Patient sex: M
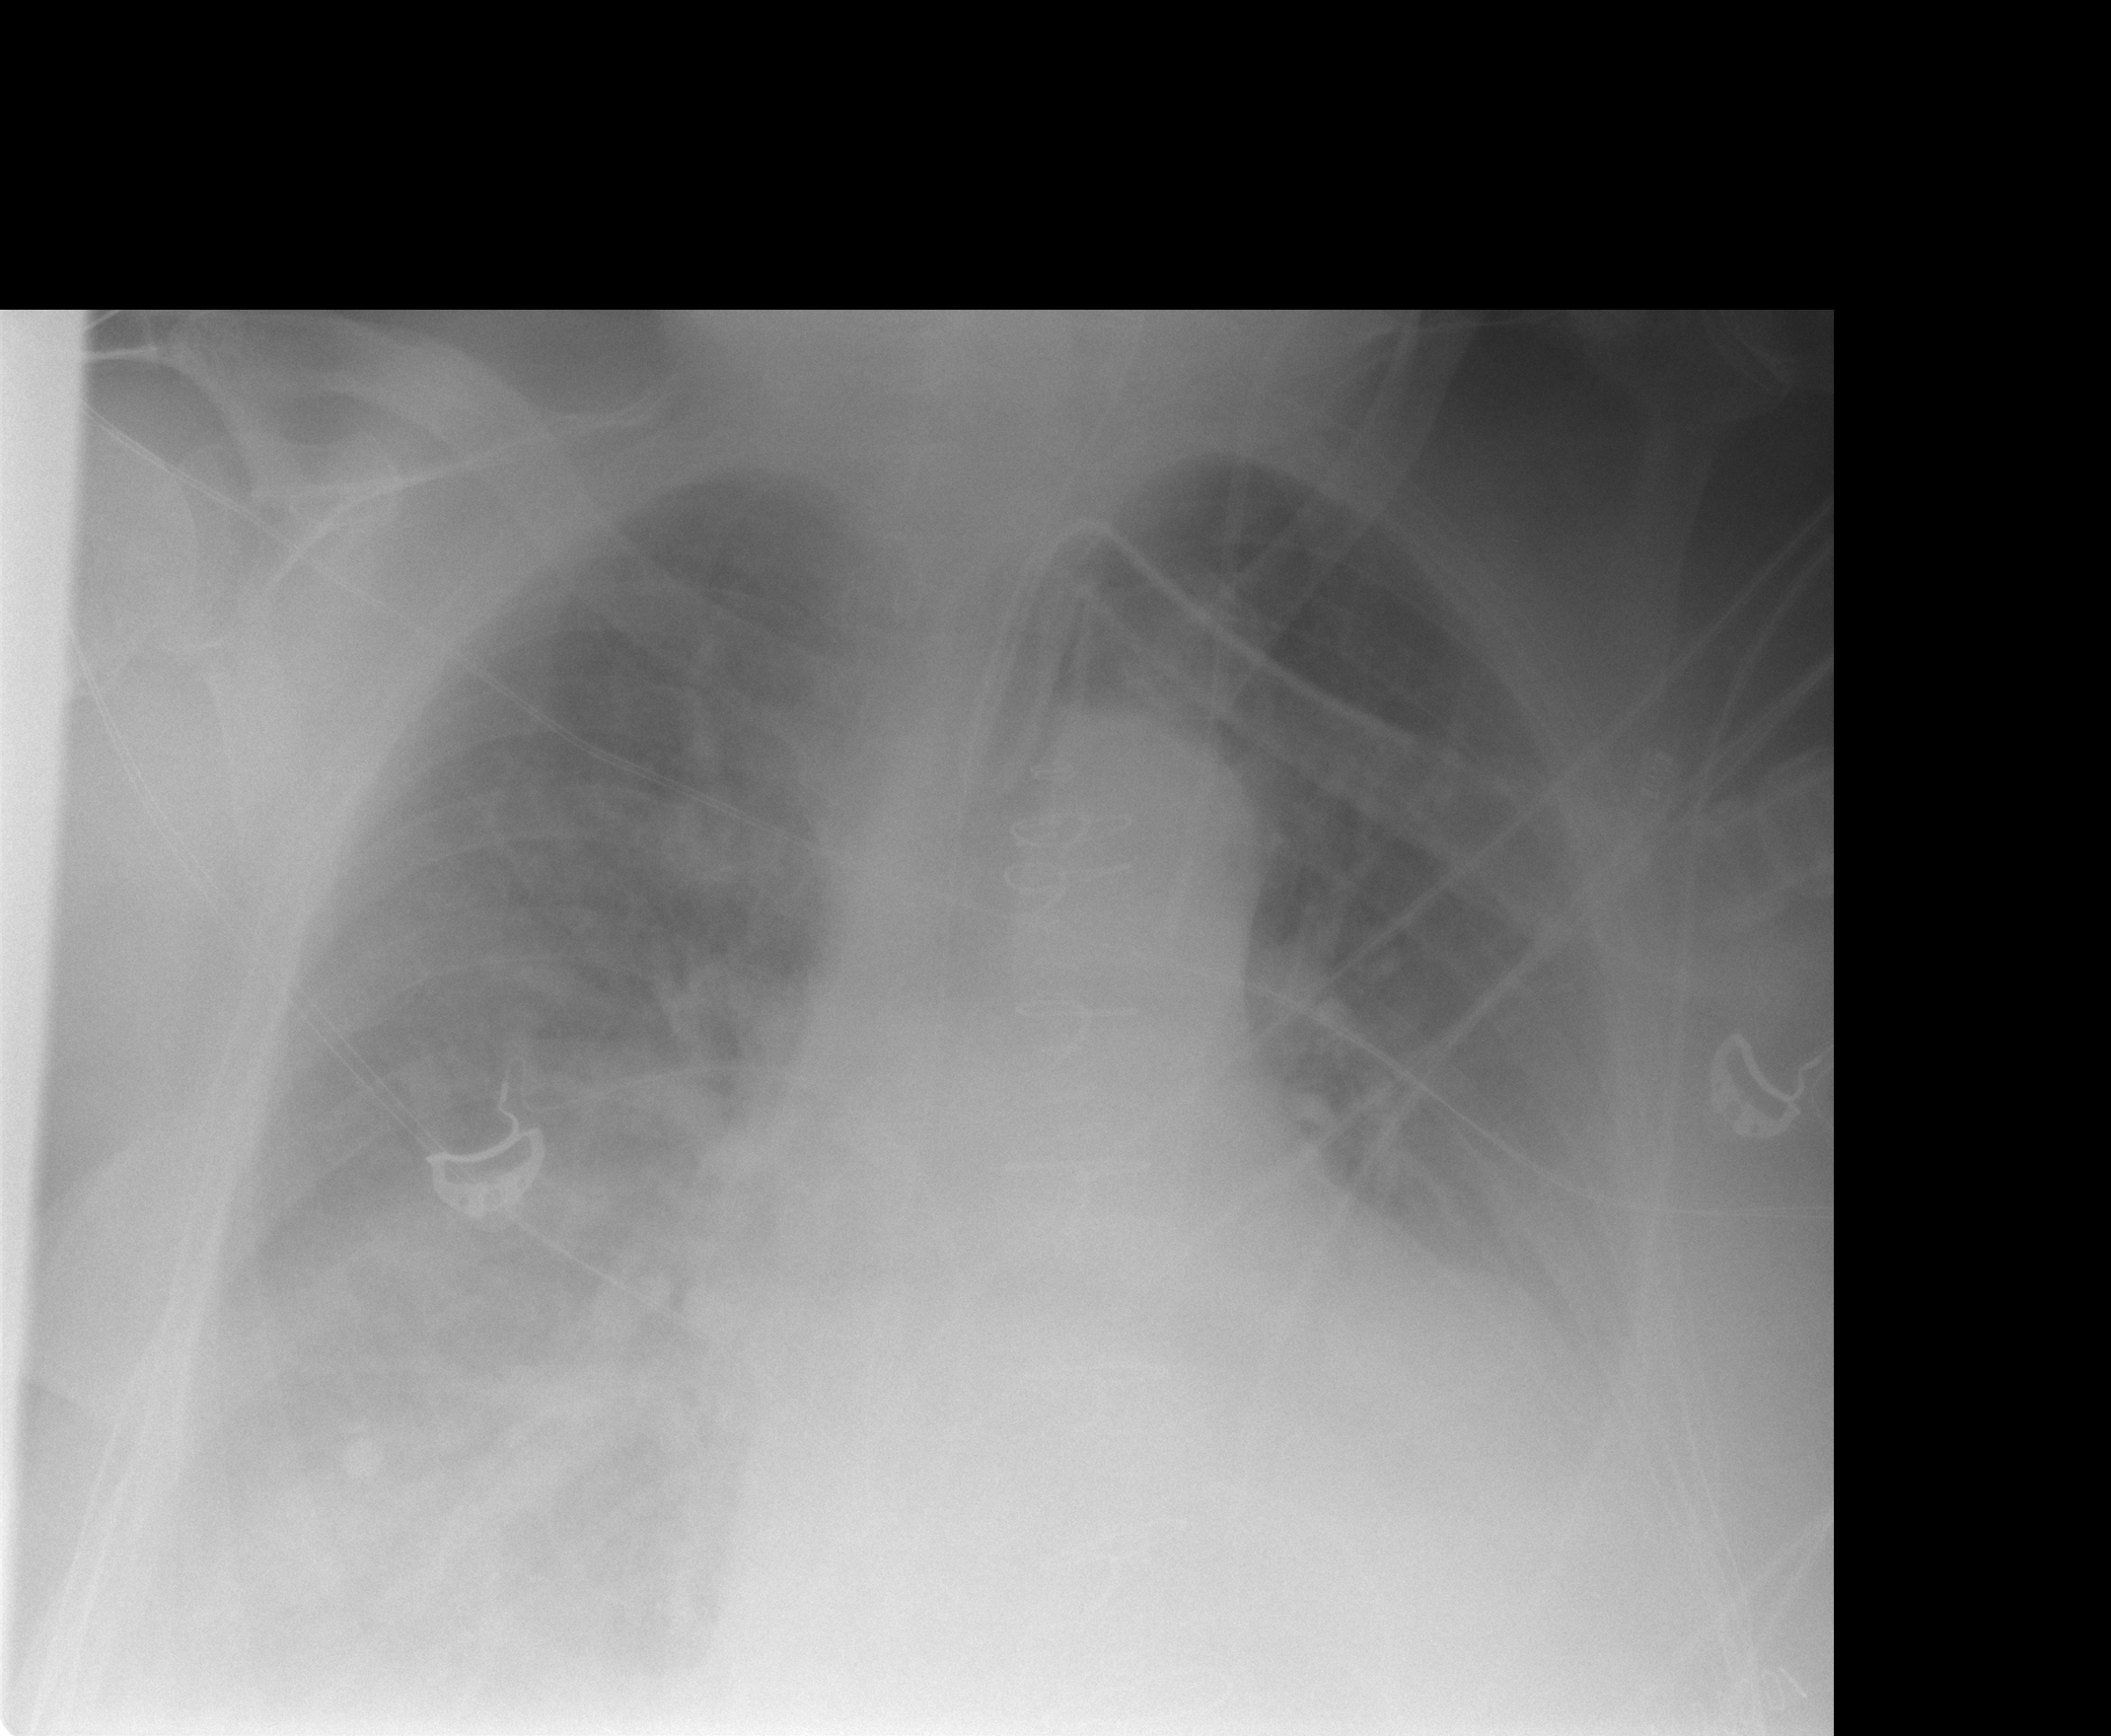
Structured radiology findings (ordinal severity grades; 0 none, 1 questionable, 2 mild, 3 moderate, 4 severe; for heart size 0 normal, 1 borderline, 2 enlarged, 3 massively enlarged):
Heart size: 2
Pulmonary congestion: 2
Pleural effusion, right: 3
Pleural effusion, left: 3
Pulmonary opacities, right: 1
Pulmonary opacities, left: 0
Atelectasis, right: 2
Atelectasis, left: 2